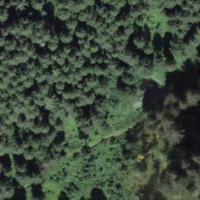
EUNIS habitat code: 43
Species observed at this site:
Caltha palustris